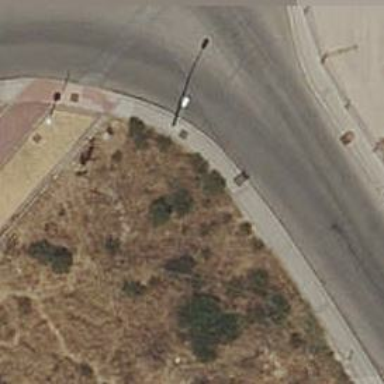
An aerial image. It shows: Sidewalk along the footway.